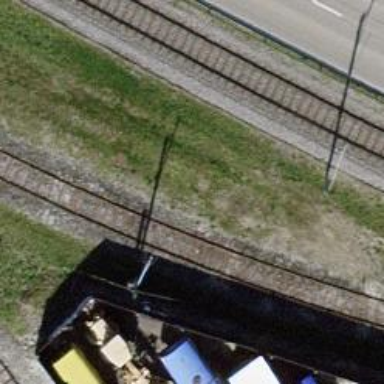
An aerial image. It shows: Siding railway track with electrified contact line.